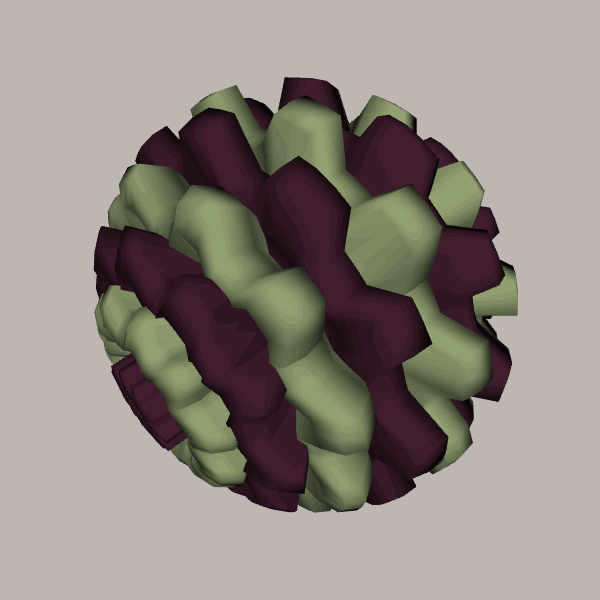
Background: light